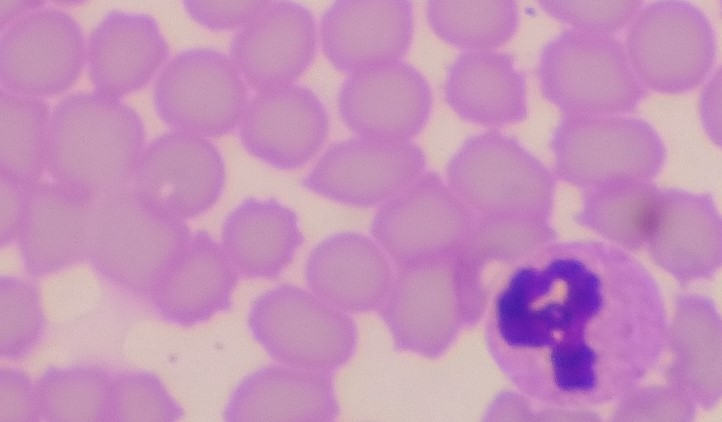
White blood cell type: Neutrophil